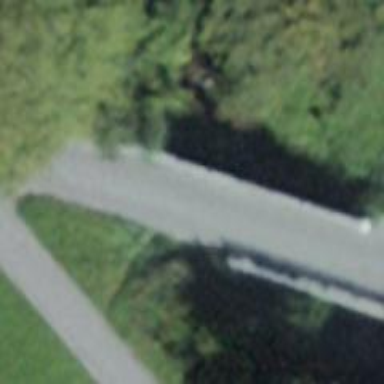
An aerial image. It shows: Residential road with asphalt surface.